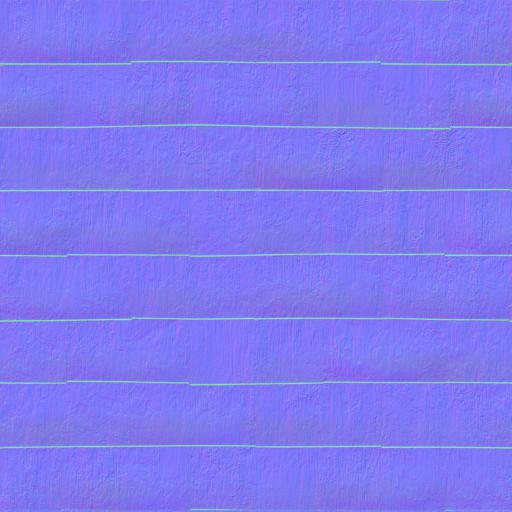
shingles siding weathered wood wooden